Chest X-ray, PA view. Patient: 41 years old, sex M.
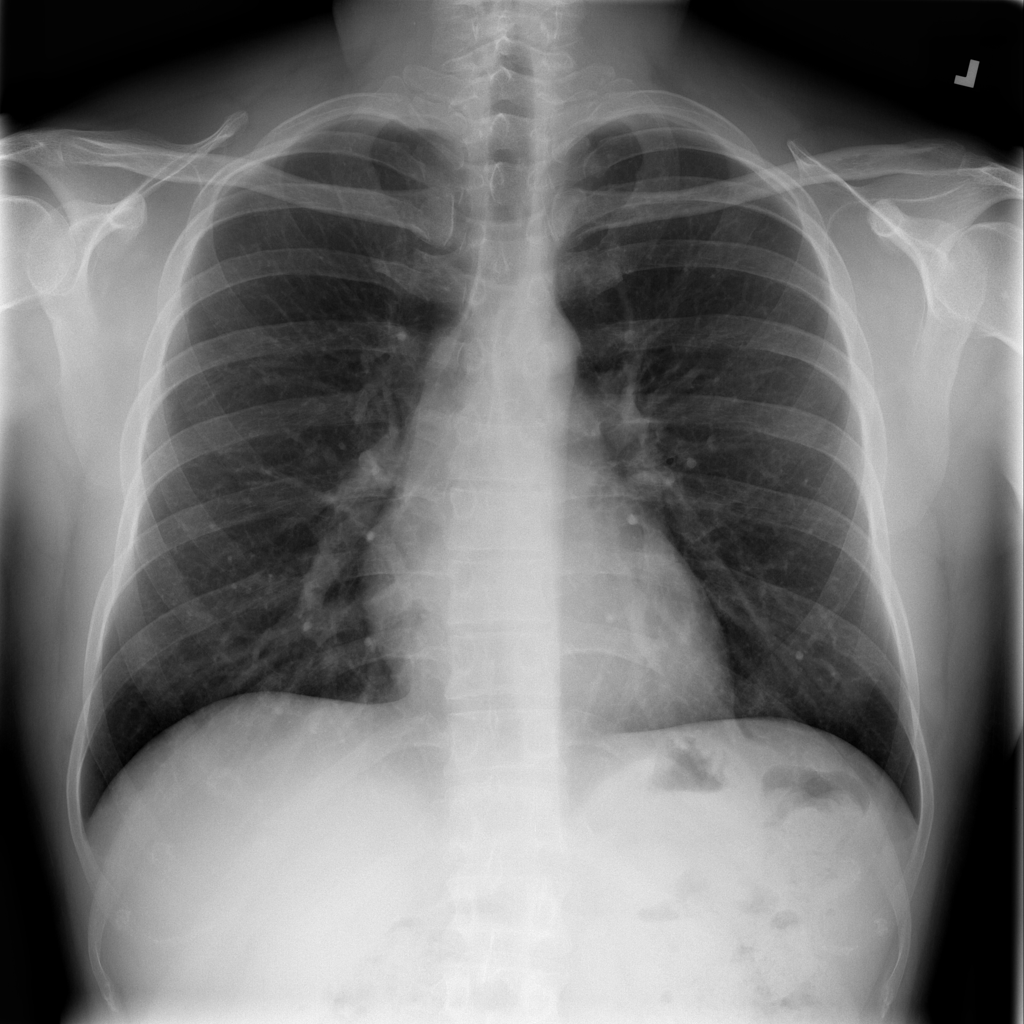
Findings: No Finding